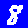
Digit: 8